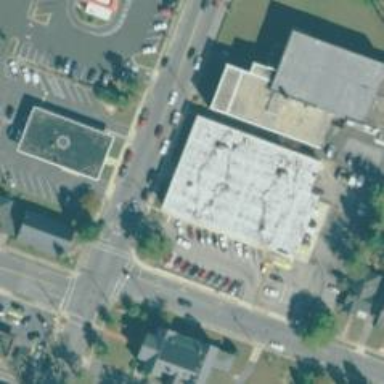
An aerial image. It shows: Building serving as post office.